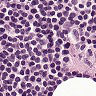
Metastatic tissue present: no